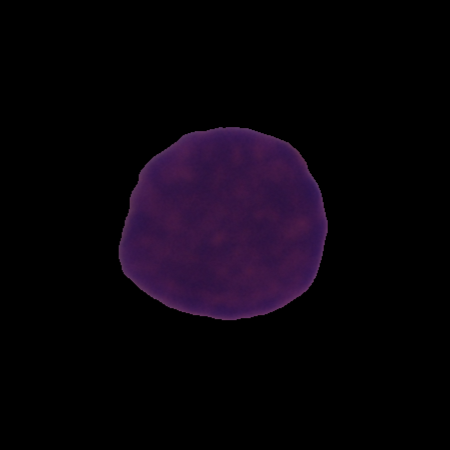
Label: cancer